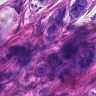
Metastatic tissue present: yes